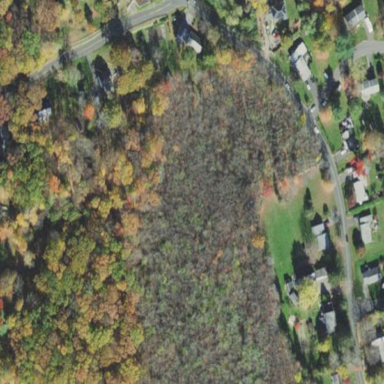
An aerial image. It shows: Existing Preserved Open Space in the woodland area.